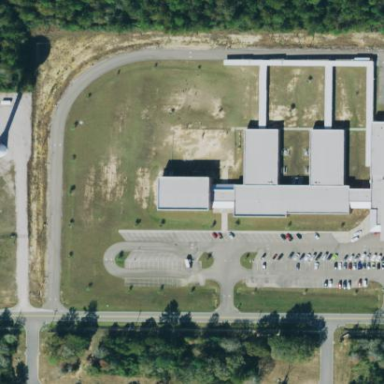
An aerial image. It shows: School building.